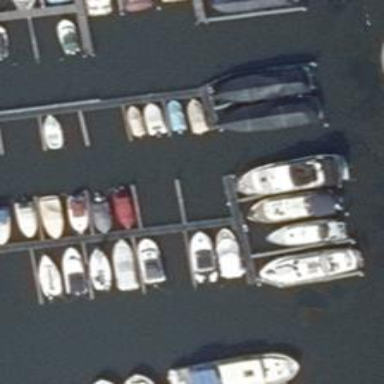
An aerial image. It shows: Man-made pier.